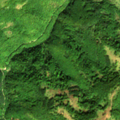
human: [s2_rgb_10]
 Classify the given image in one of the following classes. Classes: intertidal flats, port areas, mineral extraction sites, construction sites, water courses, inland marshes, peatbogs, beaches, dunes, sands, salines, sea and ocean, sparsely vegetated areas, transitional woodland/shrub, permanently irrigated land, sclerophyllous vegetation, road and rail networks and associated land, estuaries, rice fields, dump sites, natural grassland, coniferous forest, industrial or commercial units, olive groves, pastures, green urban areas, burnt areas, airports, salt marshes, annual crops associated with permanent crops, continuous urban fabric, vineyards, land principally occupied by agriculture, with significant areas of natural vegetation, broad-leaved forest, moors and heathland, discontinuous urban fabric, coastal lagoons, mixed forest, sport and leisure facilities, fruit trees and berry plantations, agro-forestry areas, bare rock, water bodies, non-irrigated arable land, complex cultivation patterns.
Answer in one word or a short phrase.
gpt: land principally occupied by agriculture, with significant areas of natural vegetation, broad-leaved forest, transitional woodland/shrub